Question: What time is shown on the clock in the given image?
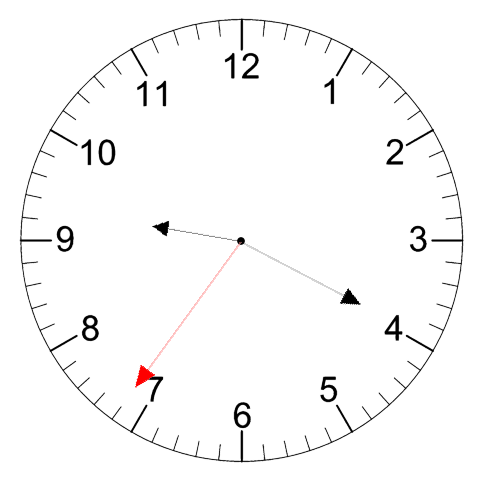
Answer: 09:19:36